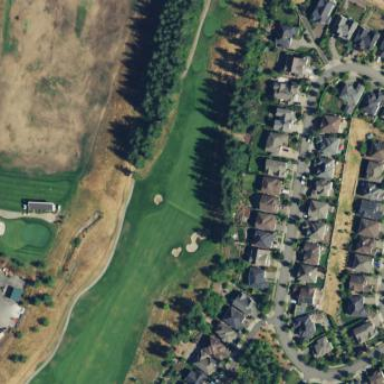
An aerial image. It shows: Rough area on grassy golf course.